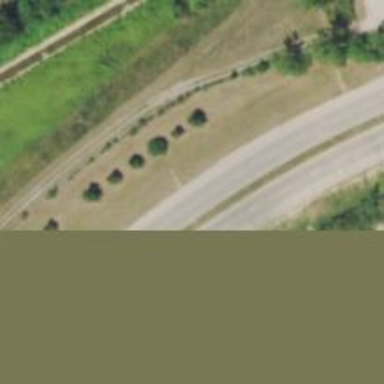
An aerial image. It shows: This image shows trunk highway that functions as expressway.